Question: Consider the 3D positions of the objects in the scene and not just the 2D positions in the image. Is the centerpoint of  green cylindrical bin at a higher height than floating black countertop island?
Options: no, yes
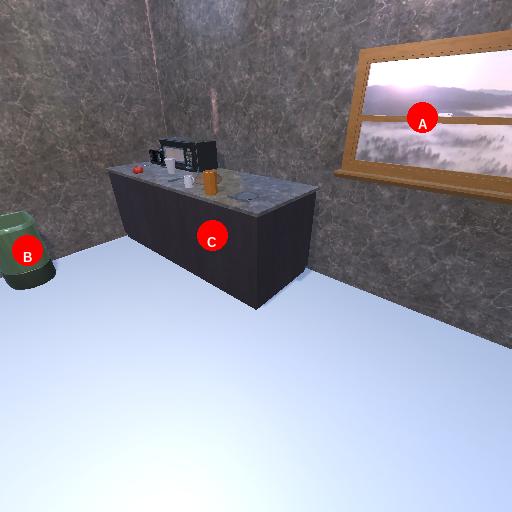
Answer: no